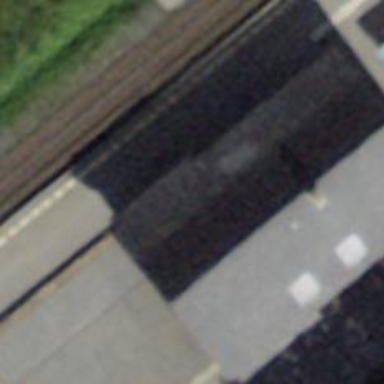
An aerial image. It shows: Black bench.